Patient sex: F
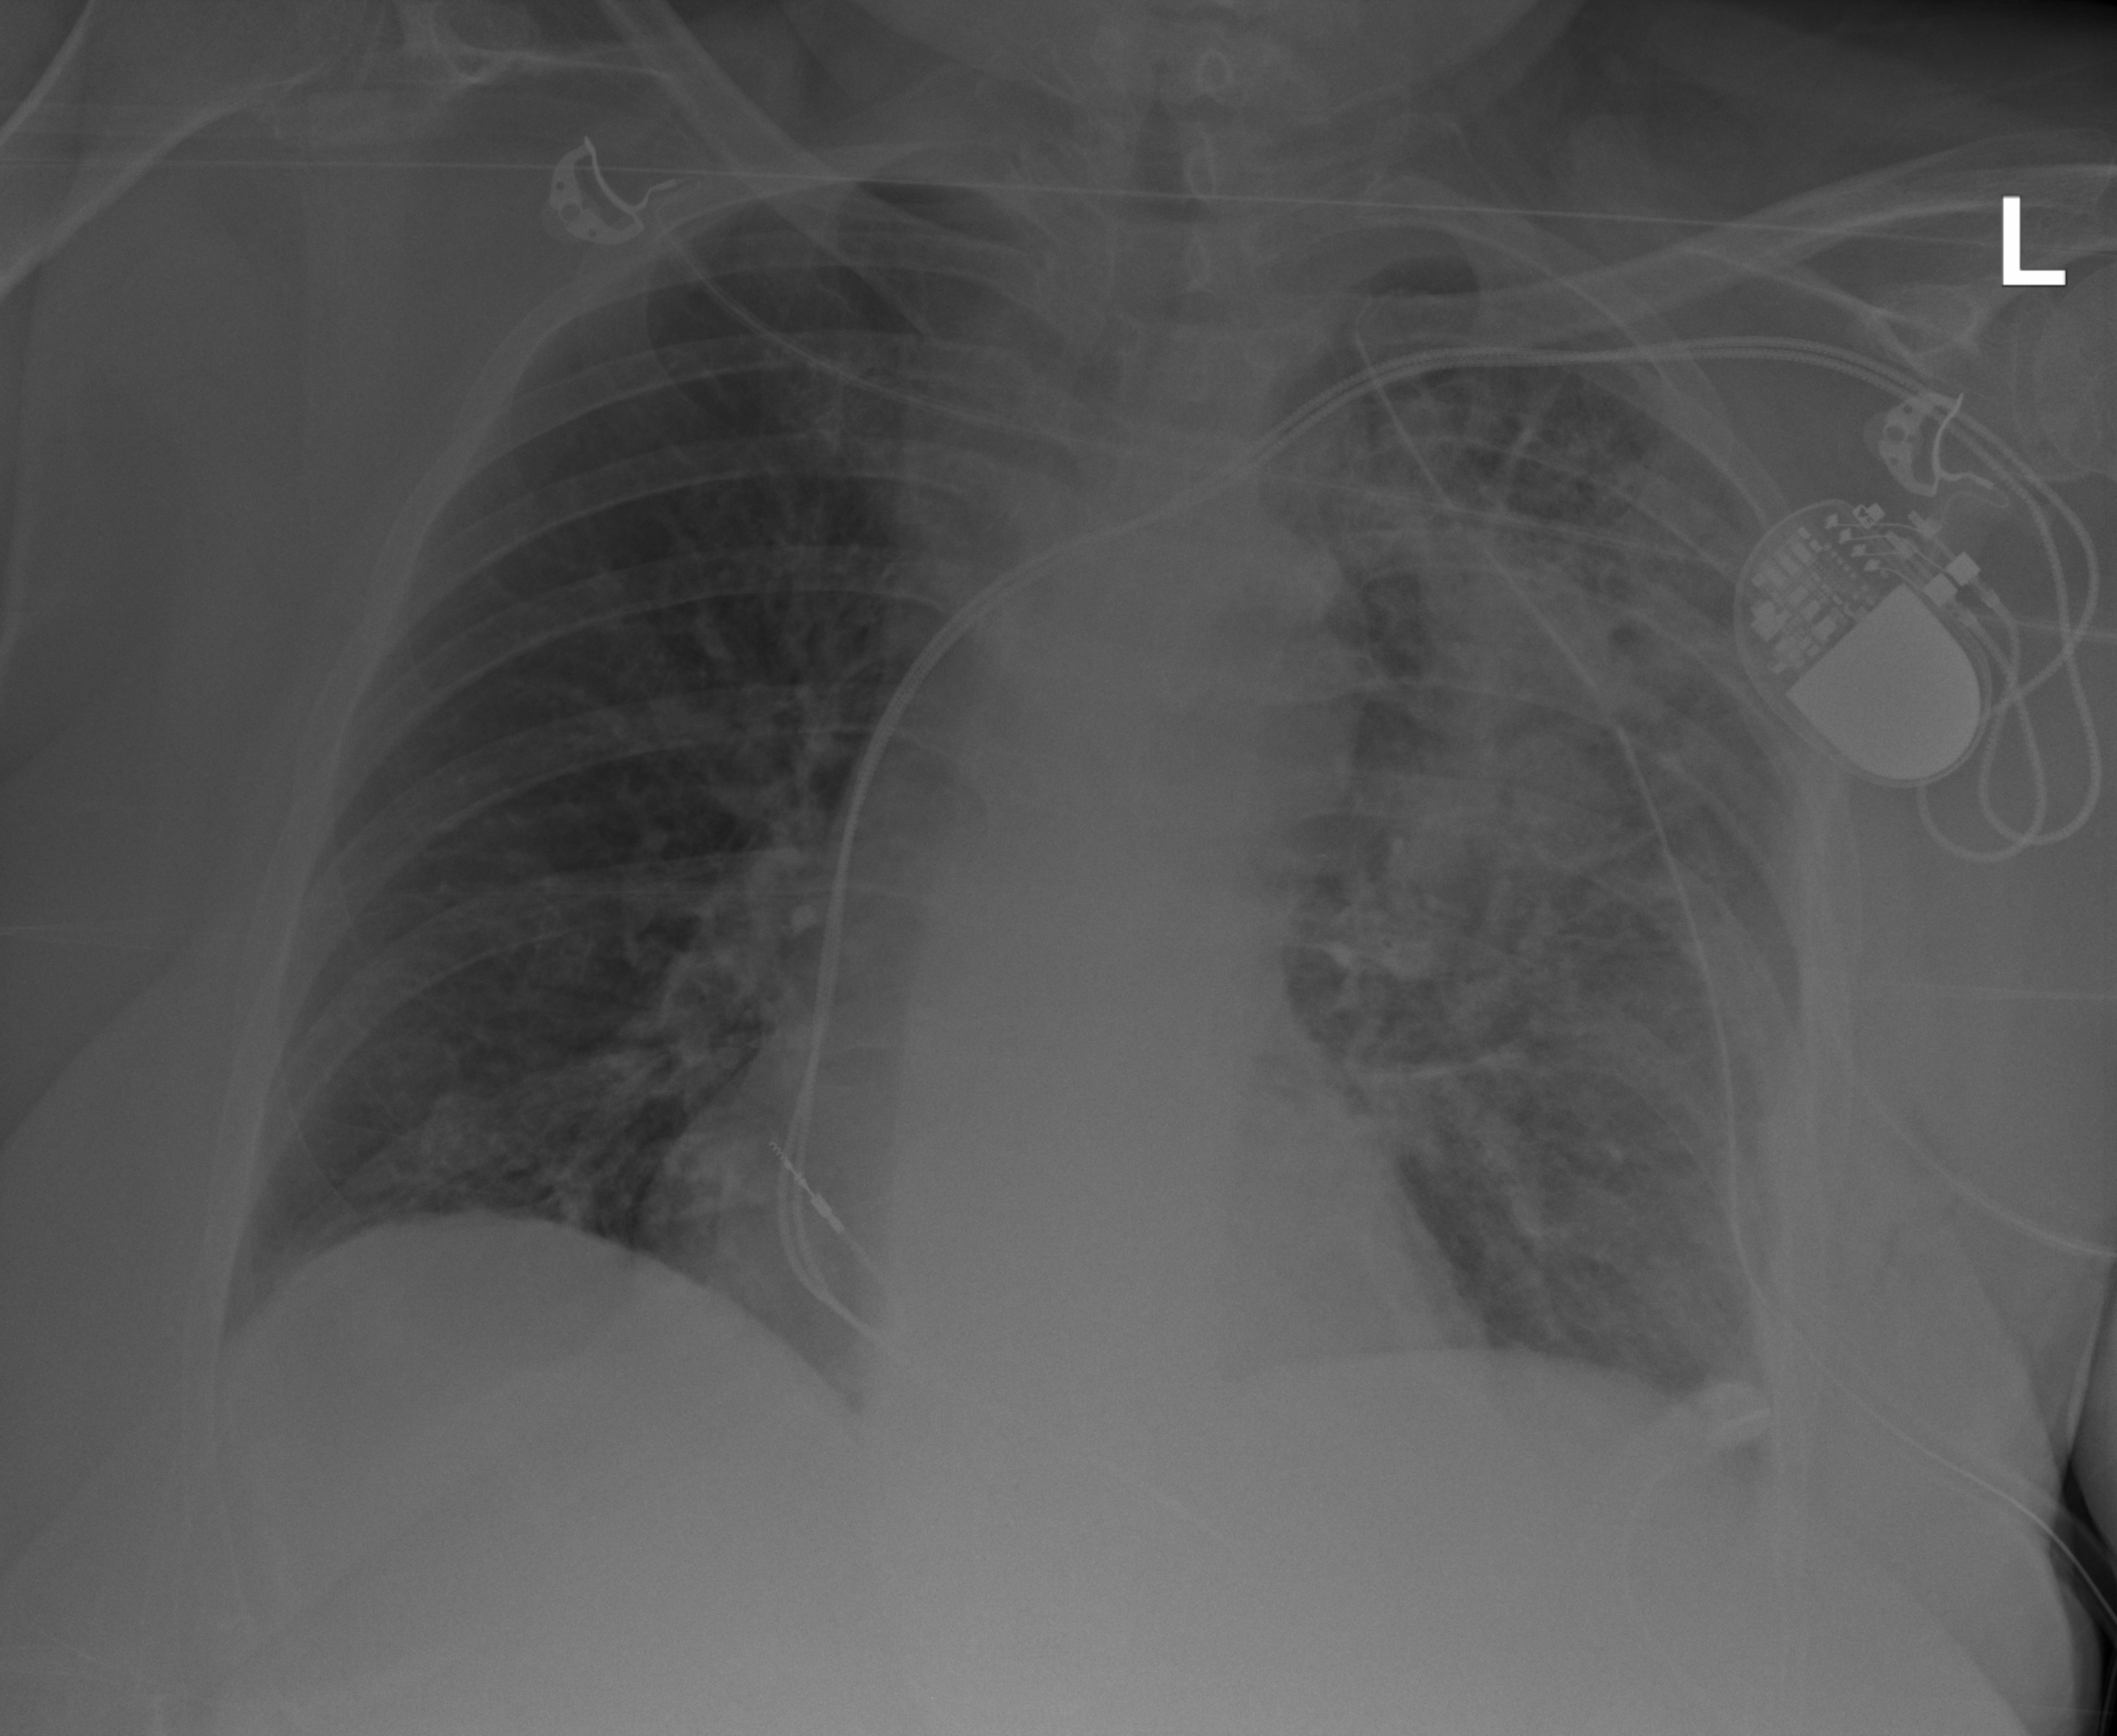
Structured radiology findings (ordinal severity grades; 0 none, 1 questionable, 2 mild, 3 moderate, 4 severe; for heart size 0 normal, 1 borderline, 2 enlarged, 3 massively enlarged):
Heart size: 0
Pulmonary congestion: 0
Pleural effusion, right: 0
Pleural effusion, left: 1
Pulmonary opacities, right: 0
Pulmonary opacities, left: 2
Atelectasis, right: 0
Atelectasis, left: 3